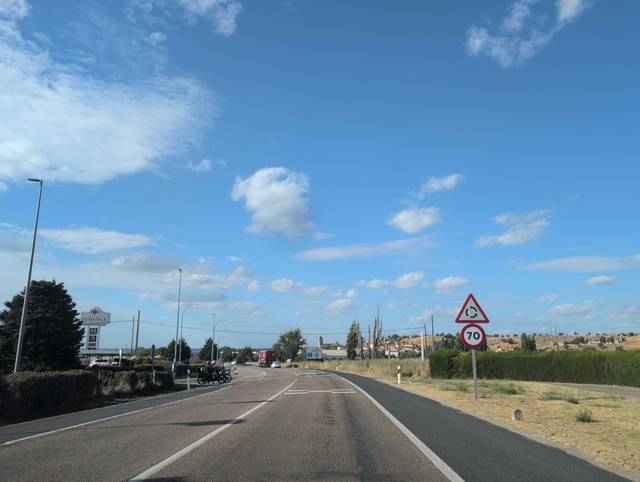
Region: Spain
Coordinates: 41.623, -3.686